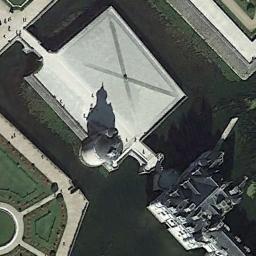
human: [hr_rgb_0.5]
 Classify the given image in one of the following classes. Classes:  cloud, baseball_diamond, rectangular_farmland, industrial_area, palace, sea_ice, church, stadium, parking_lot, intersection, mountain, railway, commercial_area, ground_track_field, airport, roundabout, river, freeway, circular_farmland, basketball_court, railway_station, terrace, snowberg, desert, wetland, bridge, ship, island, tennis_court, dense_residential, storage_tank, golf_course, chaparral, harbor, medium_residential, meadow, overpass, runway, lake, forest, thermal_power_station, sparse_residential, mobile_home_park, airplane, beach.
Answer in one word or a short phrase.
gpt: palace